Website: home-depot
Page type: review-order
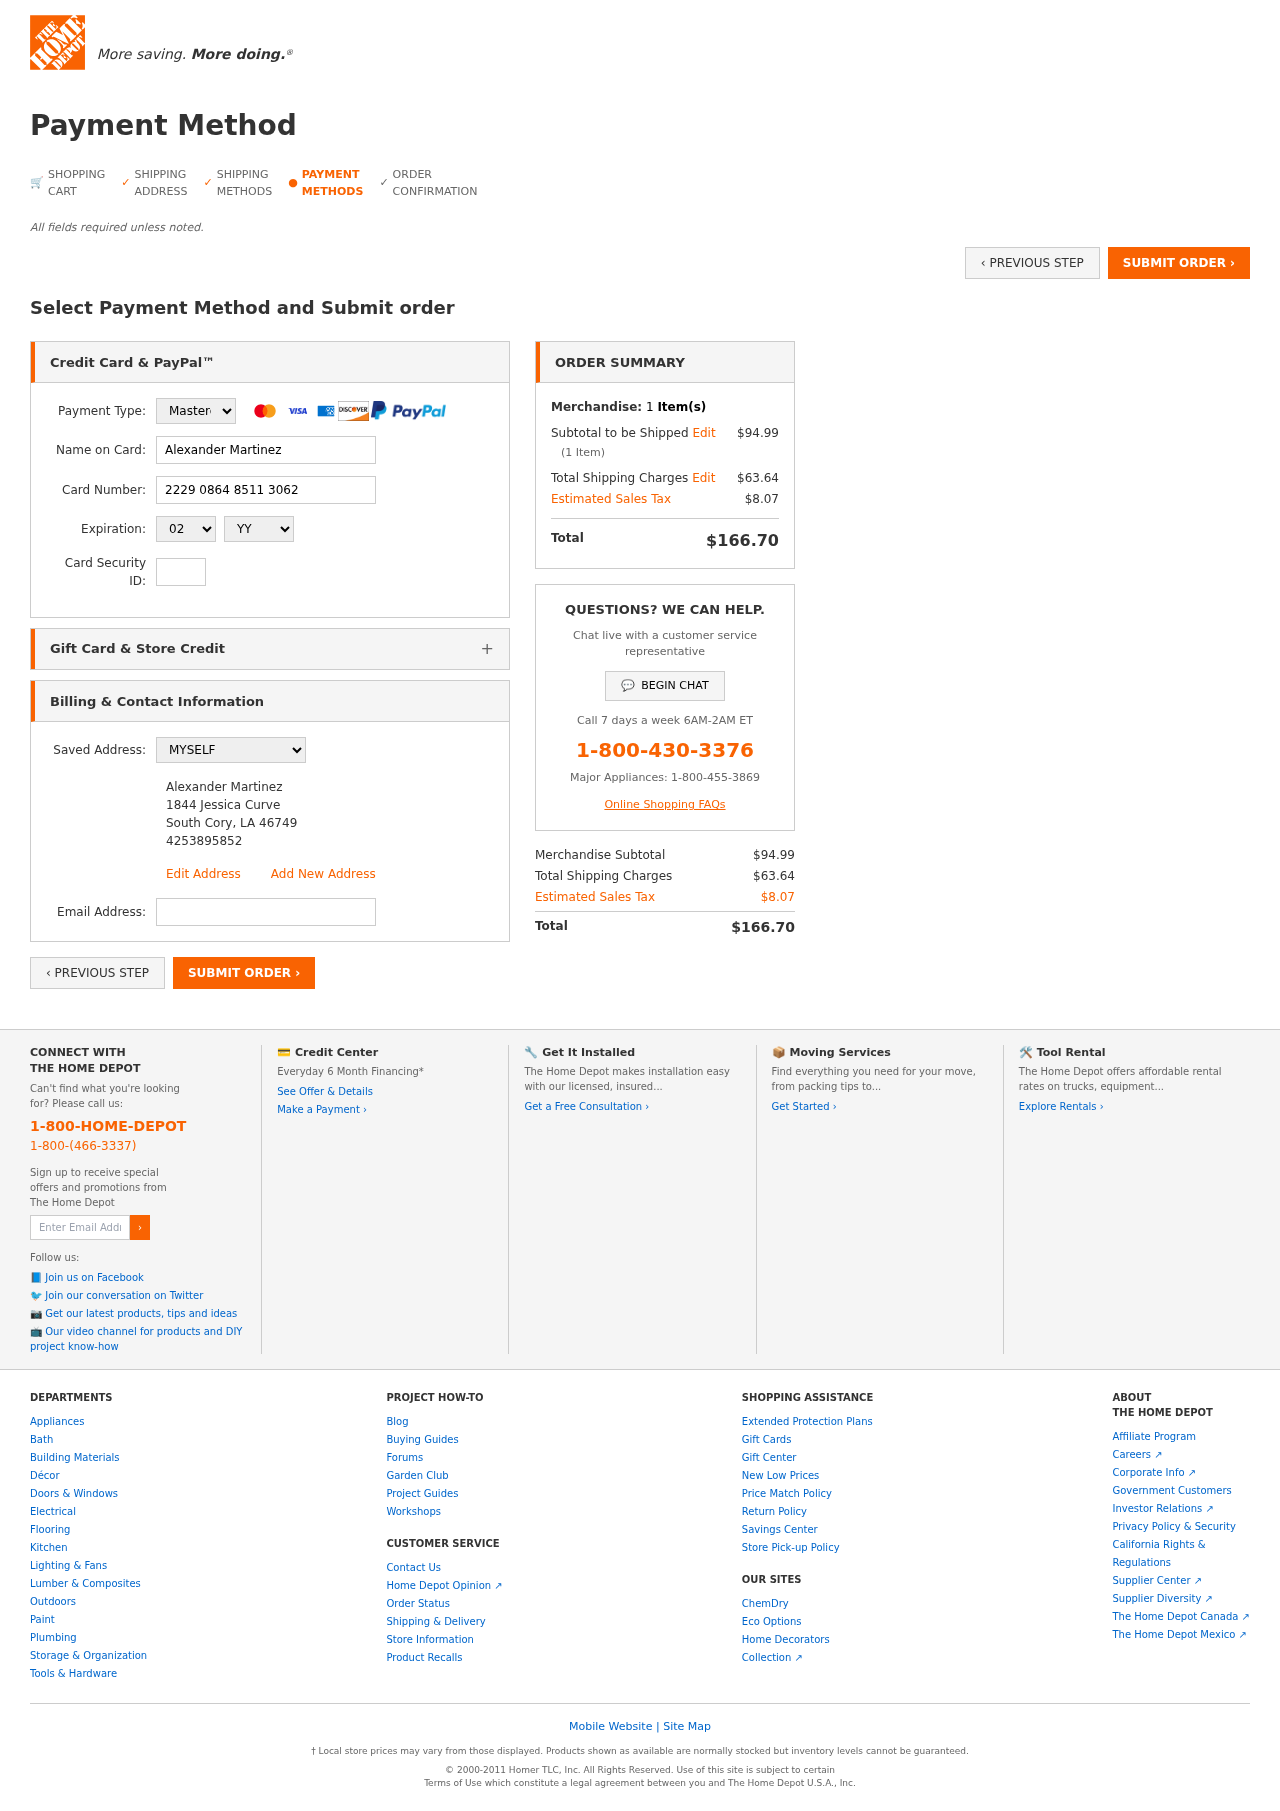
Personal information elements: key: PII_CARD_CVV
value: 392
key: PII_CARD_EXPIRY_MONTH
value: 02
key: PII_CARD_EXPIRY_YEAR
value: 26
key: PII_CARD_NUMBER
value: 2229 0864 8511 3062
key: PII_CARD_TYPE
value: Mastercard
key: PII_EMAIL
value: amartinez@yahoo.com
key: PII_FULLNAME
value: Alexander Martinez
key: PII_FULLNAME2
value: Alexander Martinez
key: PII_STREET2
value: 1844 Jessica Curve
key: PII_CITY2
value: South Cory
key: PII_STATE_ABBR2
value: LA
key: PII_POSTCODE2
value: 46749
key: PII_PHONE2
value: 4253895852
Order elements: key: ORDER_NUM_ITEMS
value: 1
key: ORDER_SUBTOTAL
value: $94.99
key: ORDER_NUM_ITEMS2
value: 1
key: ORDER_SHIPPING_COST
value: $63.64
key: ORDER_TAX
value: $8.07
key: ORDER_TOTAL
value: $166.70
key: ORDER_SUBTOTAL2
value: $94.99
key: ORDER_SHIPPING_COST2
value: $63.64
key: ORDER_TAX2
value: $8.07
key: ORDER_TOTAL2
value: $166.70